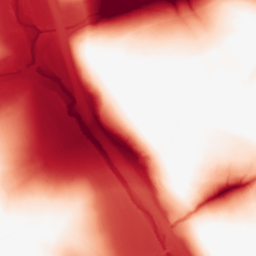
Category: morphological
Decomposition family: tophat
Decomposition parameters: size: 100
mode: black
Upsampling method: fft_zeropad
Upsampling parameters: scale: 2
Upsampling scale: 2